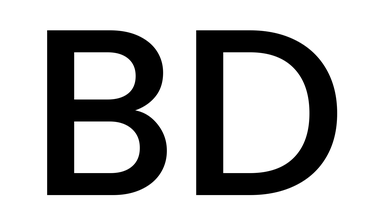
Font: Poppins-Medium